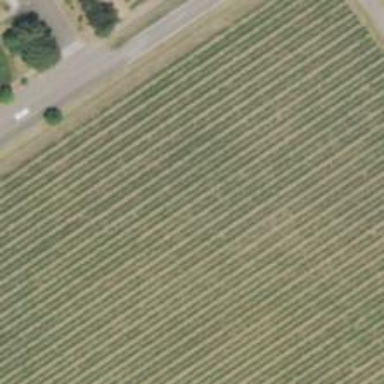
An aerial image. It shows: Vineyard with wine grapes as the crop.